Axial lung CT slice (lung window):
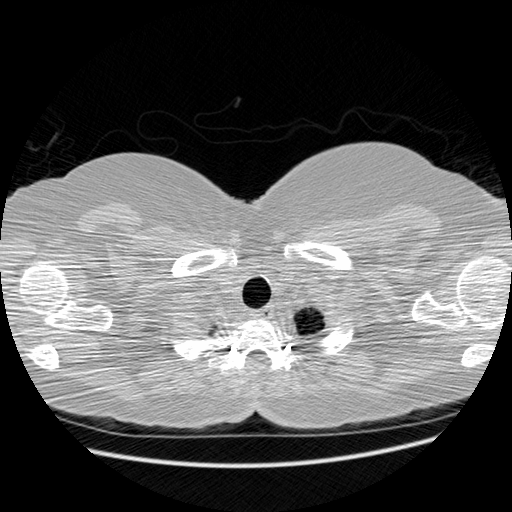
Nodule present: no